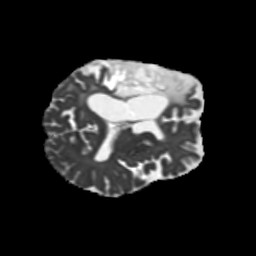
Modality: MD
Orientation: axial
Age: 71
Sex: female
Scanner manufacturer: siemens
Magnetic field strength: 3 T
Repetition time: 5.25 s
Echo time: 0.08 s